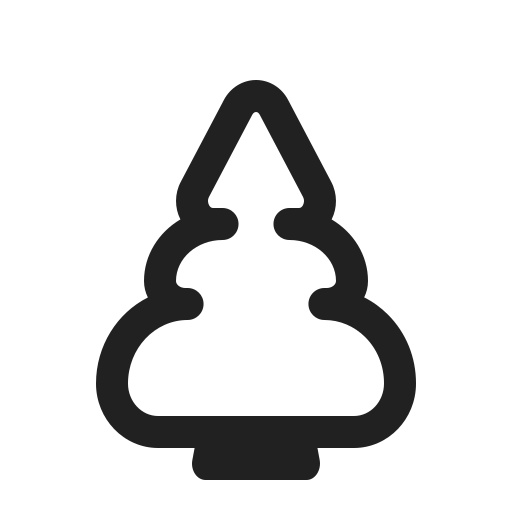
evergreen tree high contrast